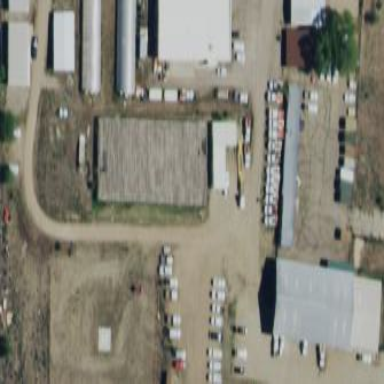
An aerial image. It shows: Industrial area designated as lumber yard.